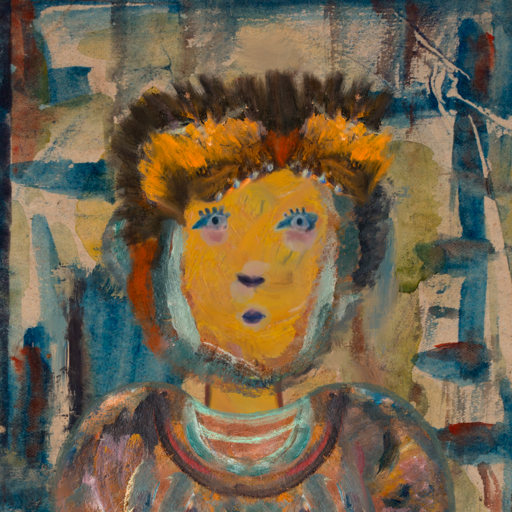
Background: Orphan, Head And Neck Front: After_Raid, Face Front: Hill_Girl, Bust: Boggyland, Hair Front: Boggyland, Head Accessory: Gypsy_Queen, Second Necklace: Blank, Necklace: Blank, Baby: Blank